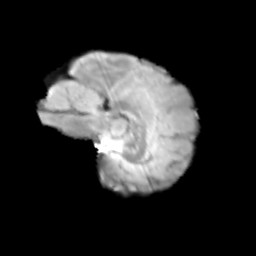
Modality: T2w
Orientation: sagittal
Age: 13
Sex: female
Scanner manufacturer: siemens
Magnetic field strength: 3 T
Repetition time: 3.8 s
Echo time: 0.07 s